Question: i am working on vb.net windows form application ,,i have a data gridview,,that is loading data from two table..my data grid view something like this:
I have two tables '1->CompanyMaster_tbl' in this having Two fields . 'Cid and CompanyName',
> Cid is the primary key of this table
2->'DepartmentMaster_tbl' in this having 4 fields. 'dtid,dtname,dtphon,dtmail,Cid'.
> dtid is the primary key,and Cid is the foreign key
while clicking save button i want save the data in both table.
in this datagrid view comapny name is loading from CompanyMaster_tbl
remaining all loading from DepartmentMaster_tbl
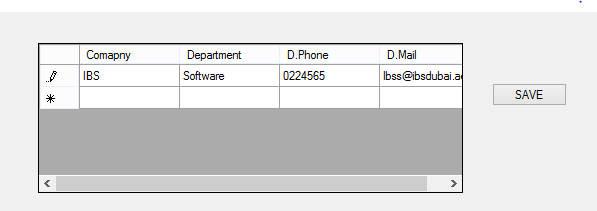
Answer: Do something like this :
'''
Dim sqlInsertT1 As String = ""
Dim sqlInsertT2 As String = ""
For i As Integer = 0 To gv.RowCount - 1
sqlInsertT1 &= " Insert Into table1(Cid , CompanyName) Values (" & gv.Rows(i).Cells("Cid").Value & ",'" & gv.Rows(i).Cells("CompanyName").Value & "');"
sqlInsertT2 &= " Insert Into table2(dtid,dtname,dtphon,dtmail,Cid) Values (" & gv.Rows(i).Cells("dtid").Value & " " & _
",'" & gv.Rows(i).Cells("dtname").Value & "','" & gv.Rows(i).Cells("dtphon").Value & "','" & gv.Rows(i).Cells("dtmail").Value & "'," & gv.Rows(i).Cells("Cid").Value & ");"
Next
'Execute the to string command.
'TO DO
'''